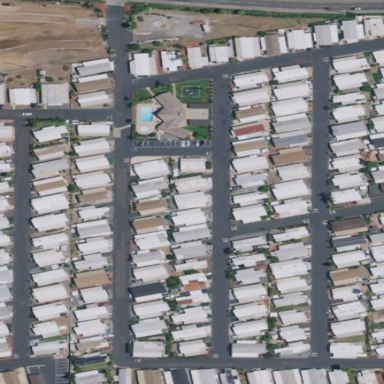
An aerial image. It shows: Residential area known as mobile home park.